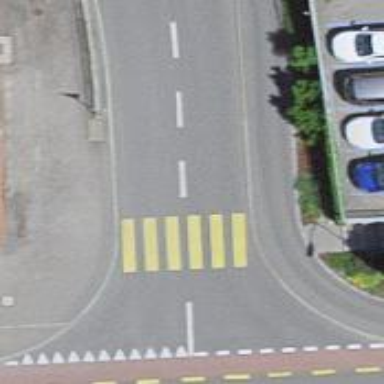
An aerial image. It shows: Marked footway crossing with zebra markings.